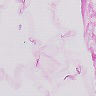
Metastatic tissue present: no